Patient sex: M
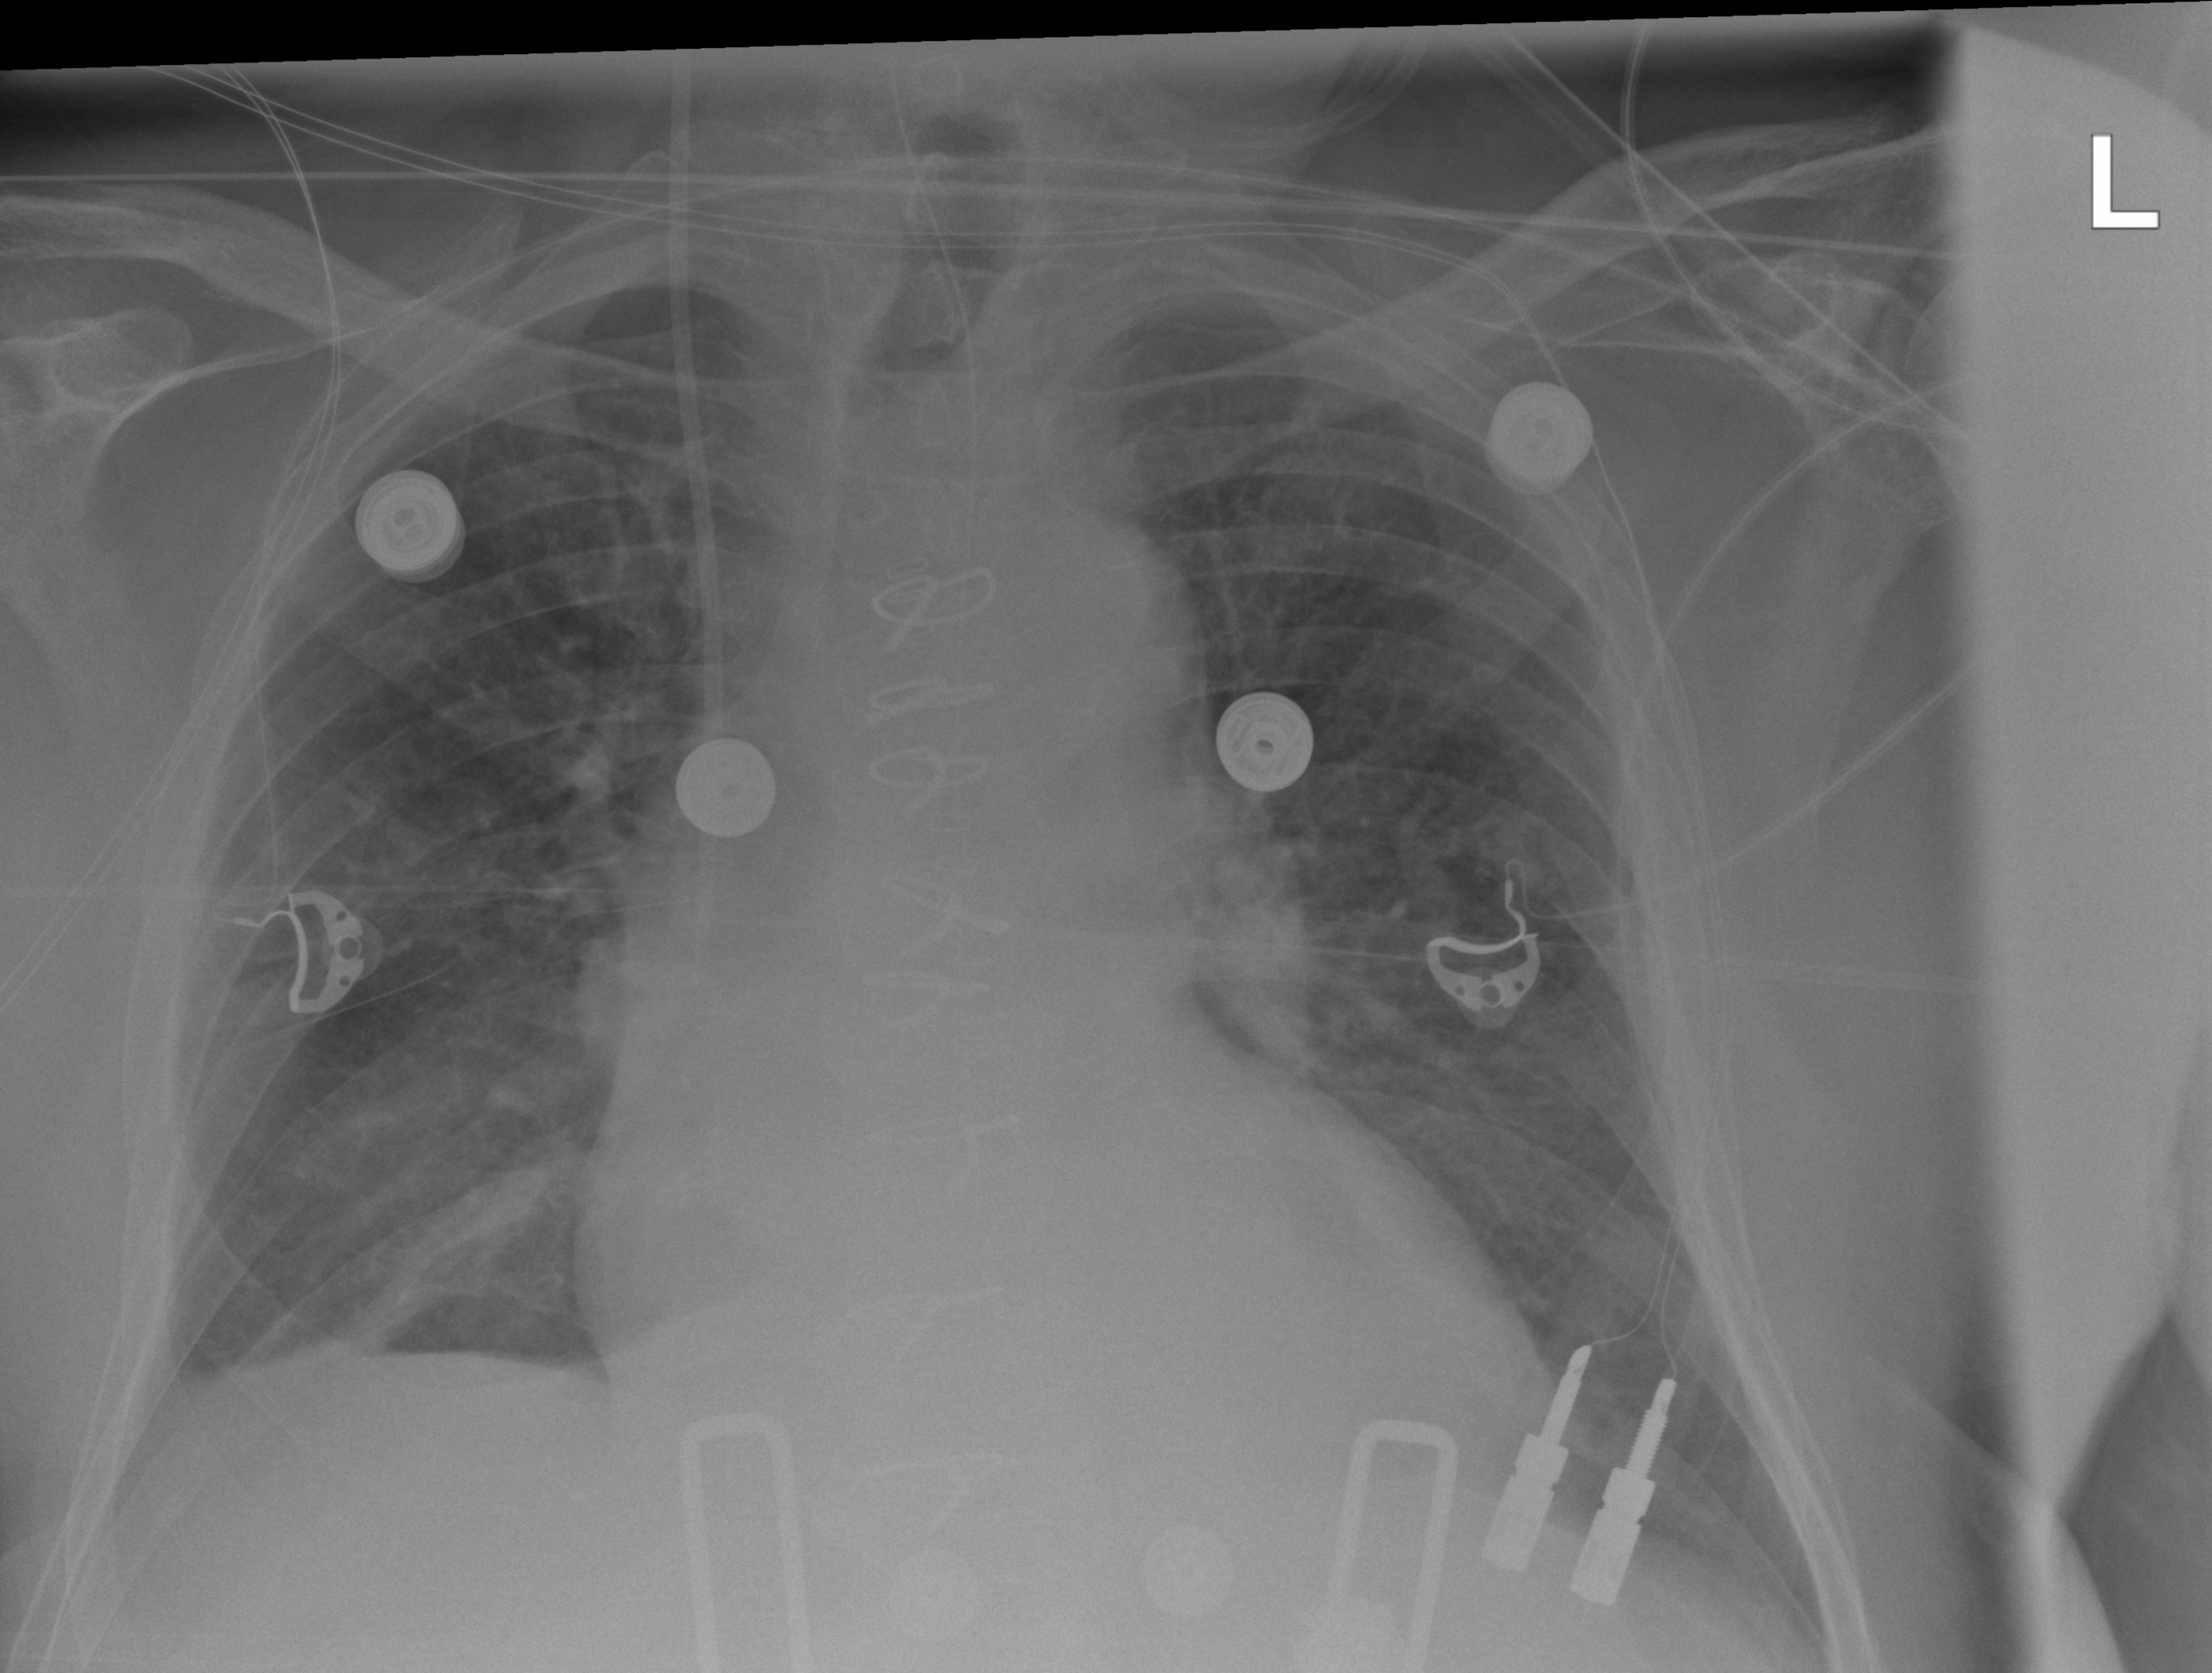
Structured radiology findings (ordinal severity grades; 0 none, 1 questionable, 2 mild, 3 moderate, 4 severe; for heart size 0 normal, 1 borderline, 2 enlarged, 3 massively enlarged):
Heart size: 2
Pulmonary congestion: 0
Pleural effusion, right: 2
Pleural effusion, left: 0
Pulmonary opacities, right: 0
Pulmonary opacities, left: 0
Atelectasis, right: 2
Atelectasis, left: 2